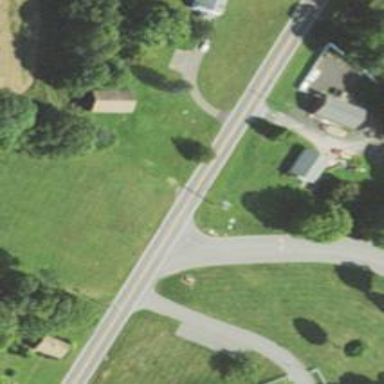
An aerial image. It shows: Road with stop sign.